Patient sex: F
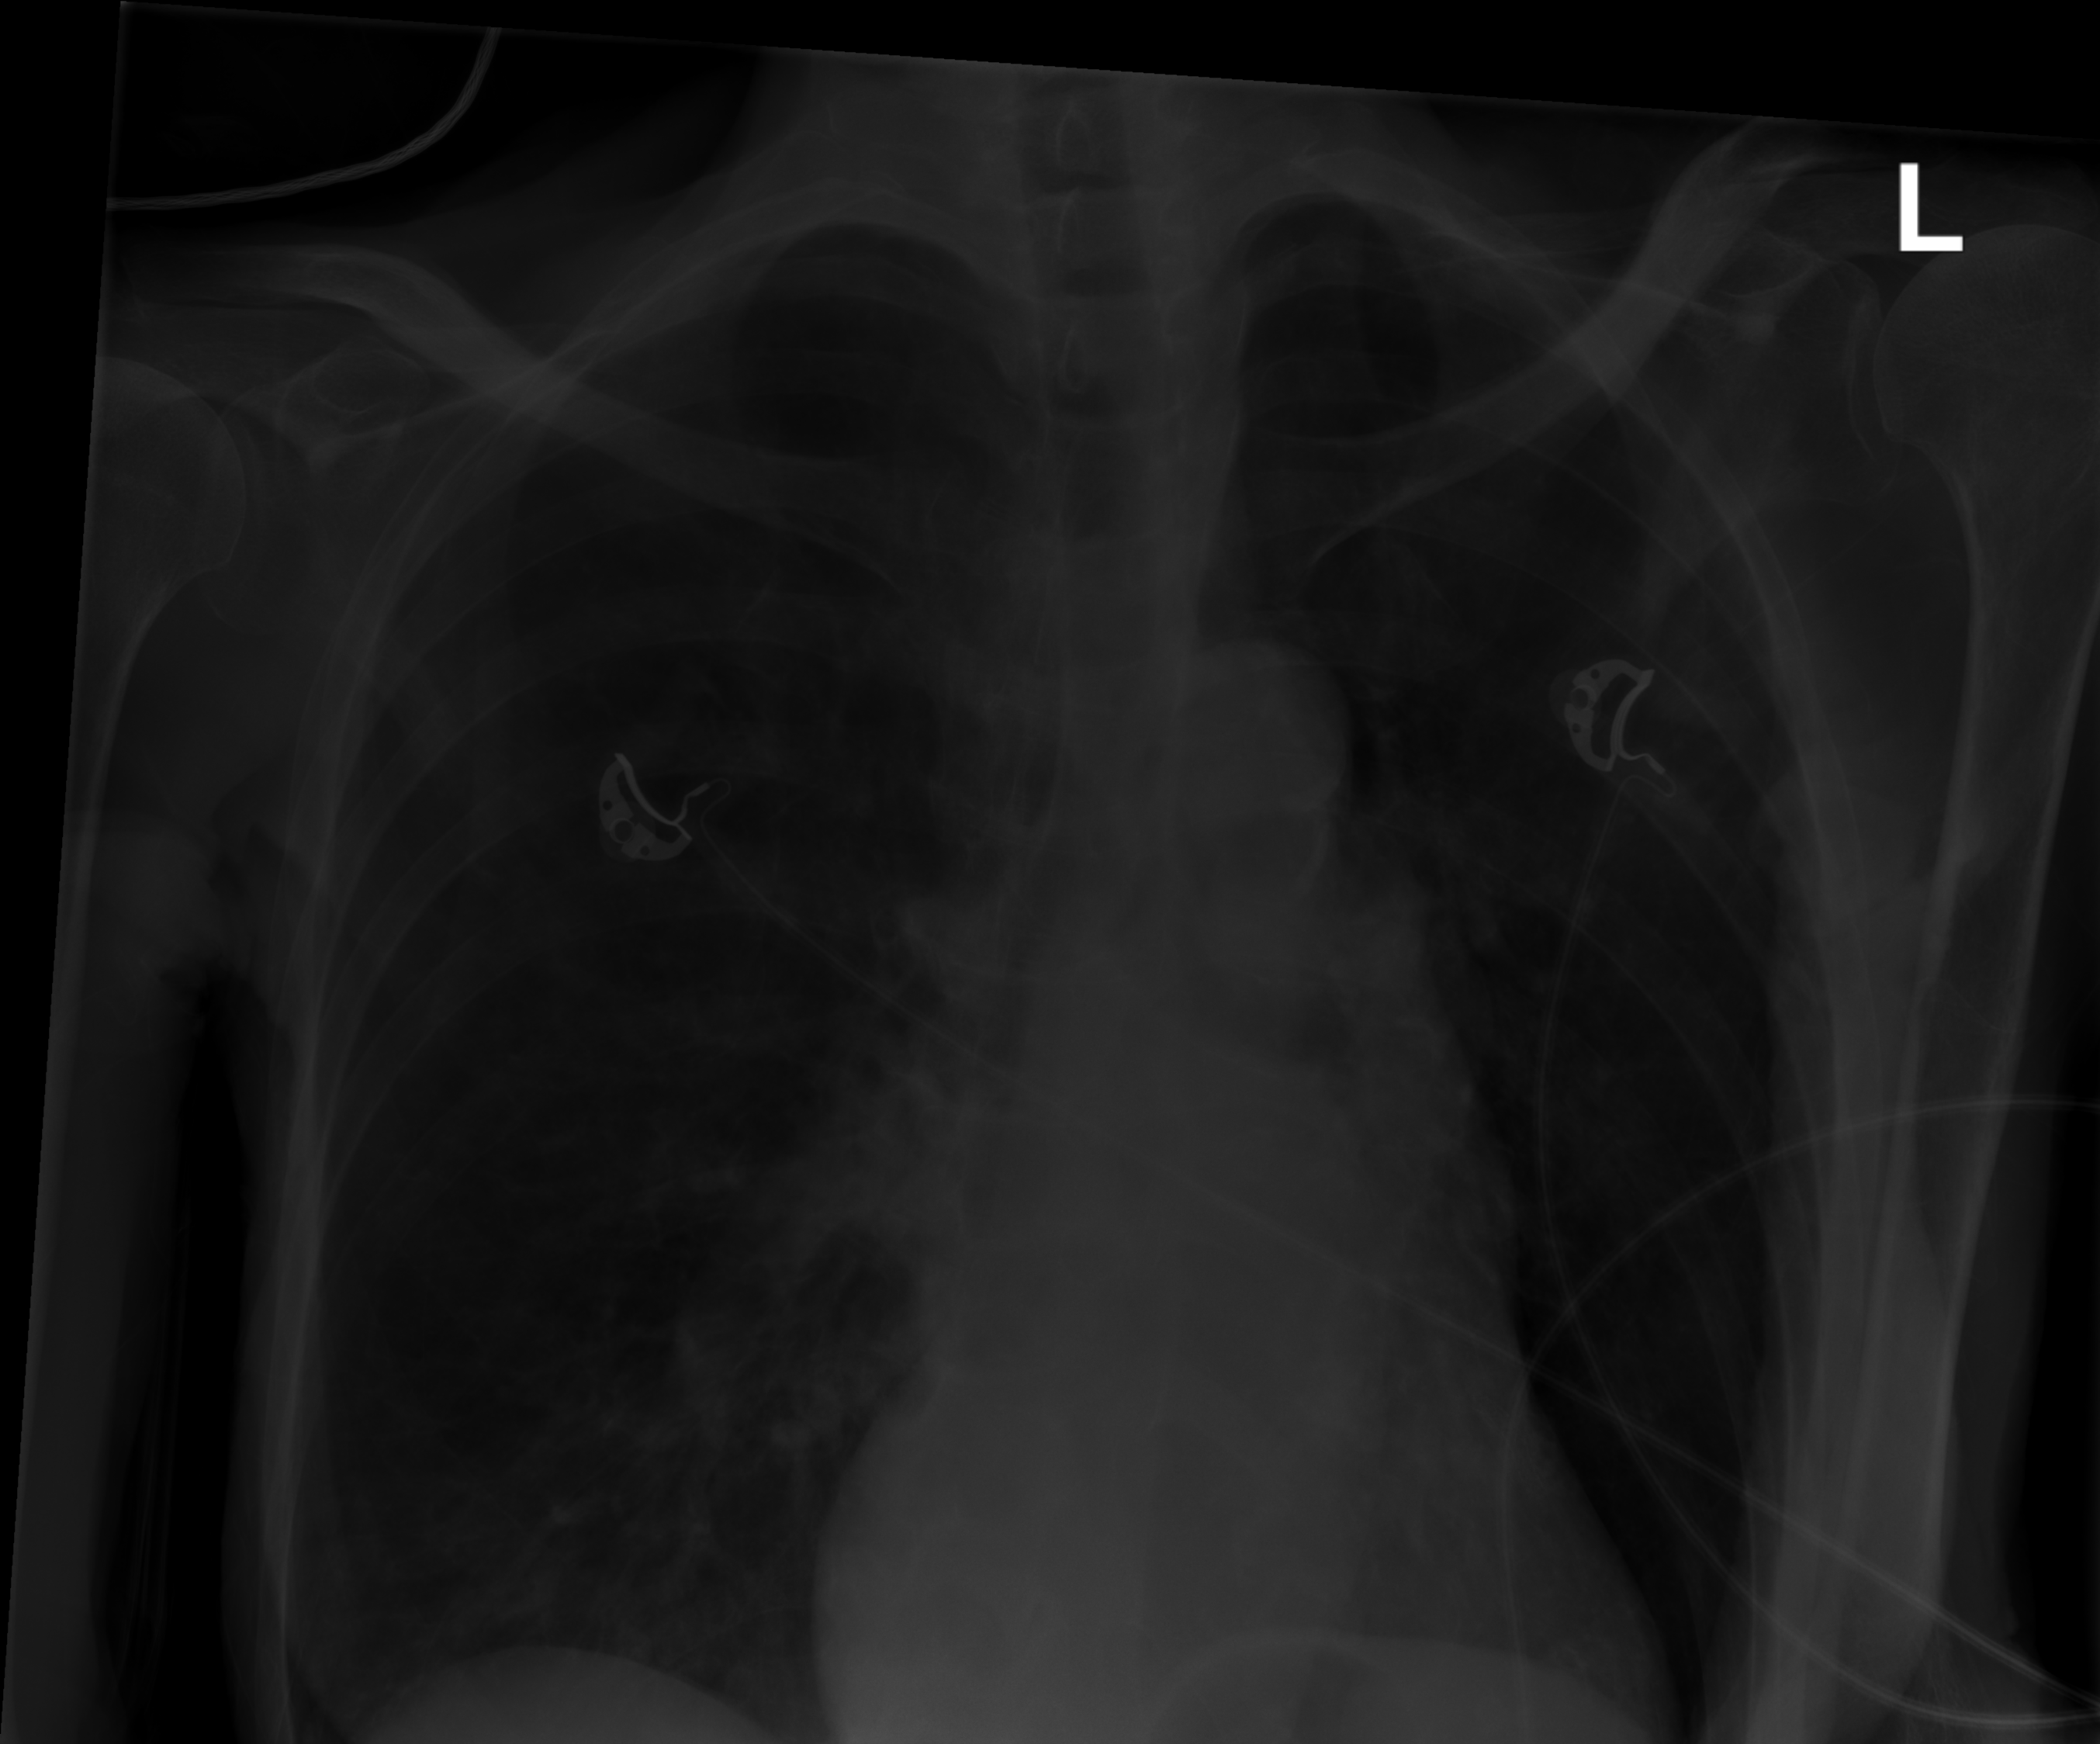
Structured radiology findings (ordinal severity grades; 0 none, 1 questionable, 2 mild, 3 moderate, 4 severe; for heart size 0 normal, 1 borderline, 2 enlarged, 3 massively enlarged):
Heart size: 0
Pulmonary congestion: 0
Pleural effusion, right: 0
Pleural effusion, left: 0
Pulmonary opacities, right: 0
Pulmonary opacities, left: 0
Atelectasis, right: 2
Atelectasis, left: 0